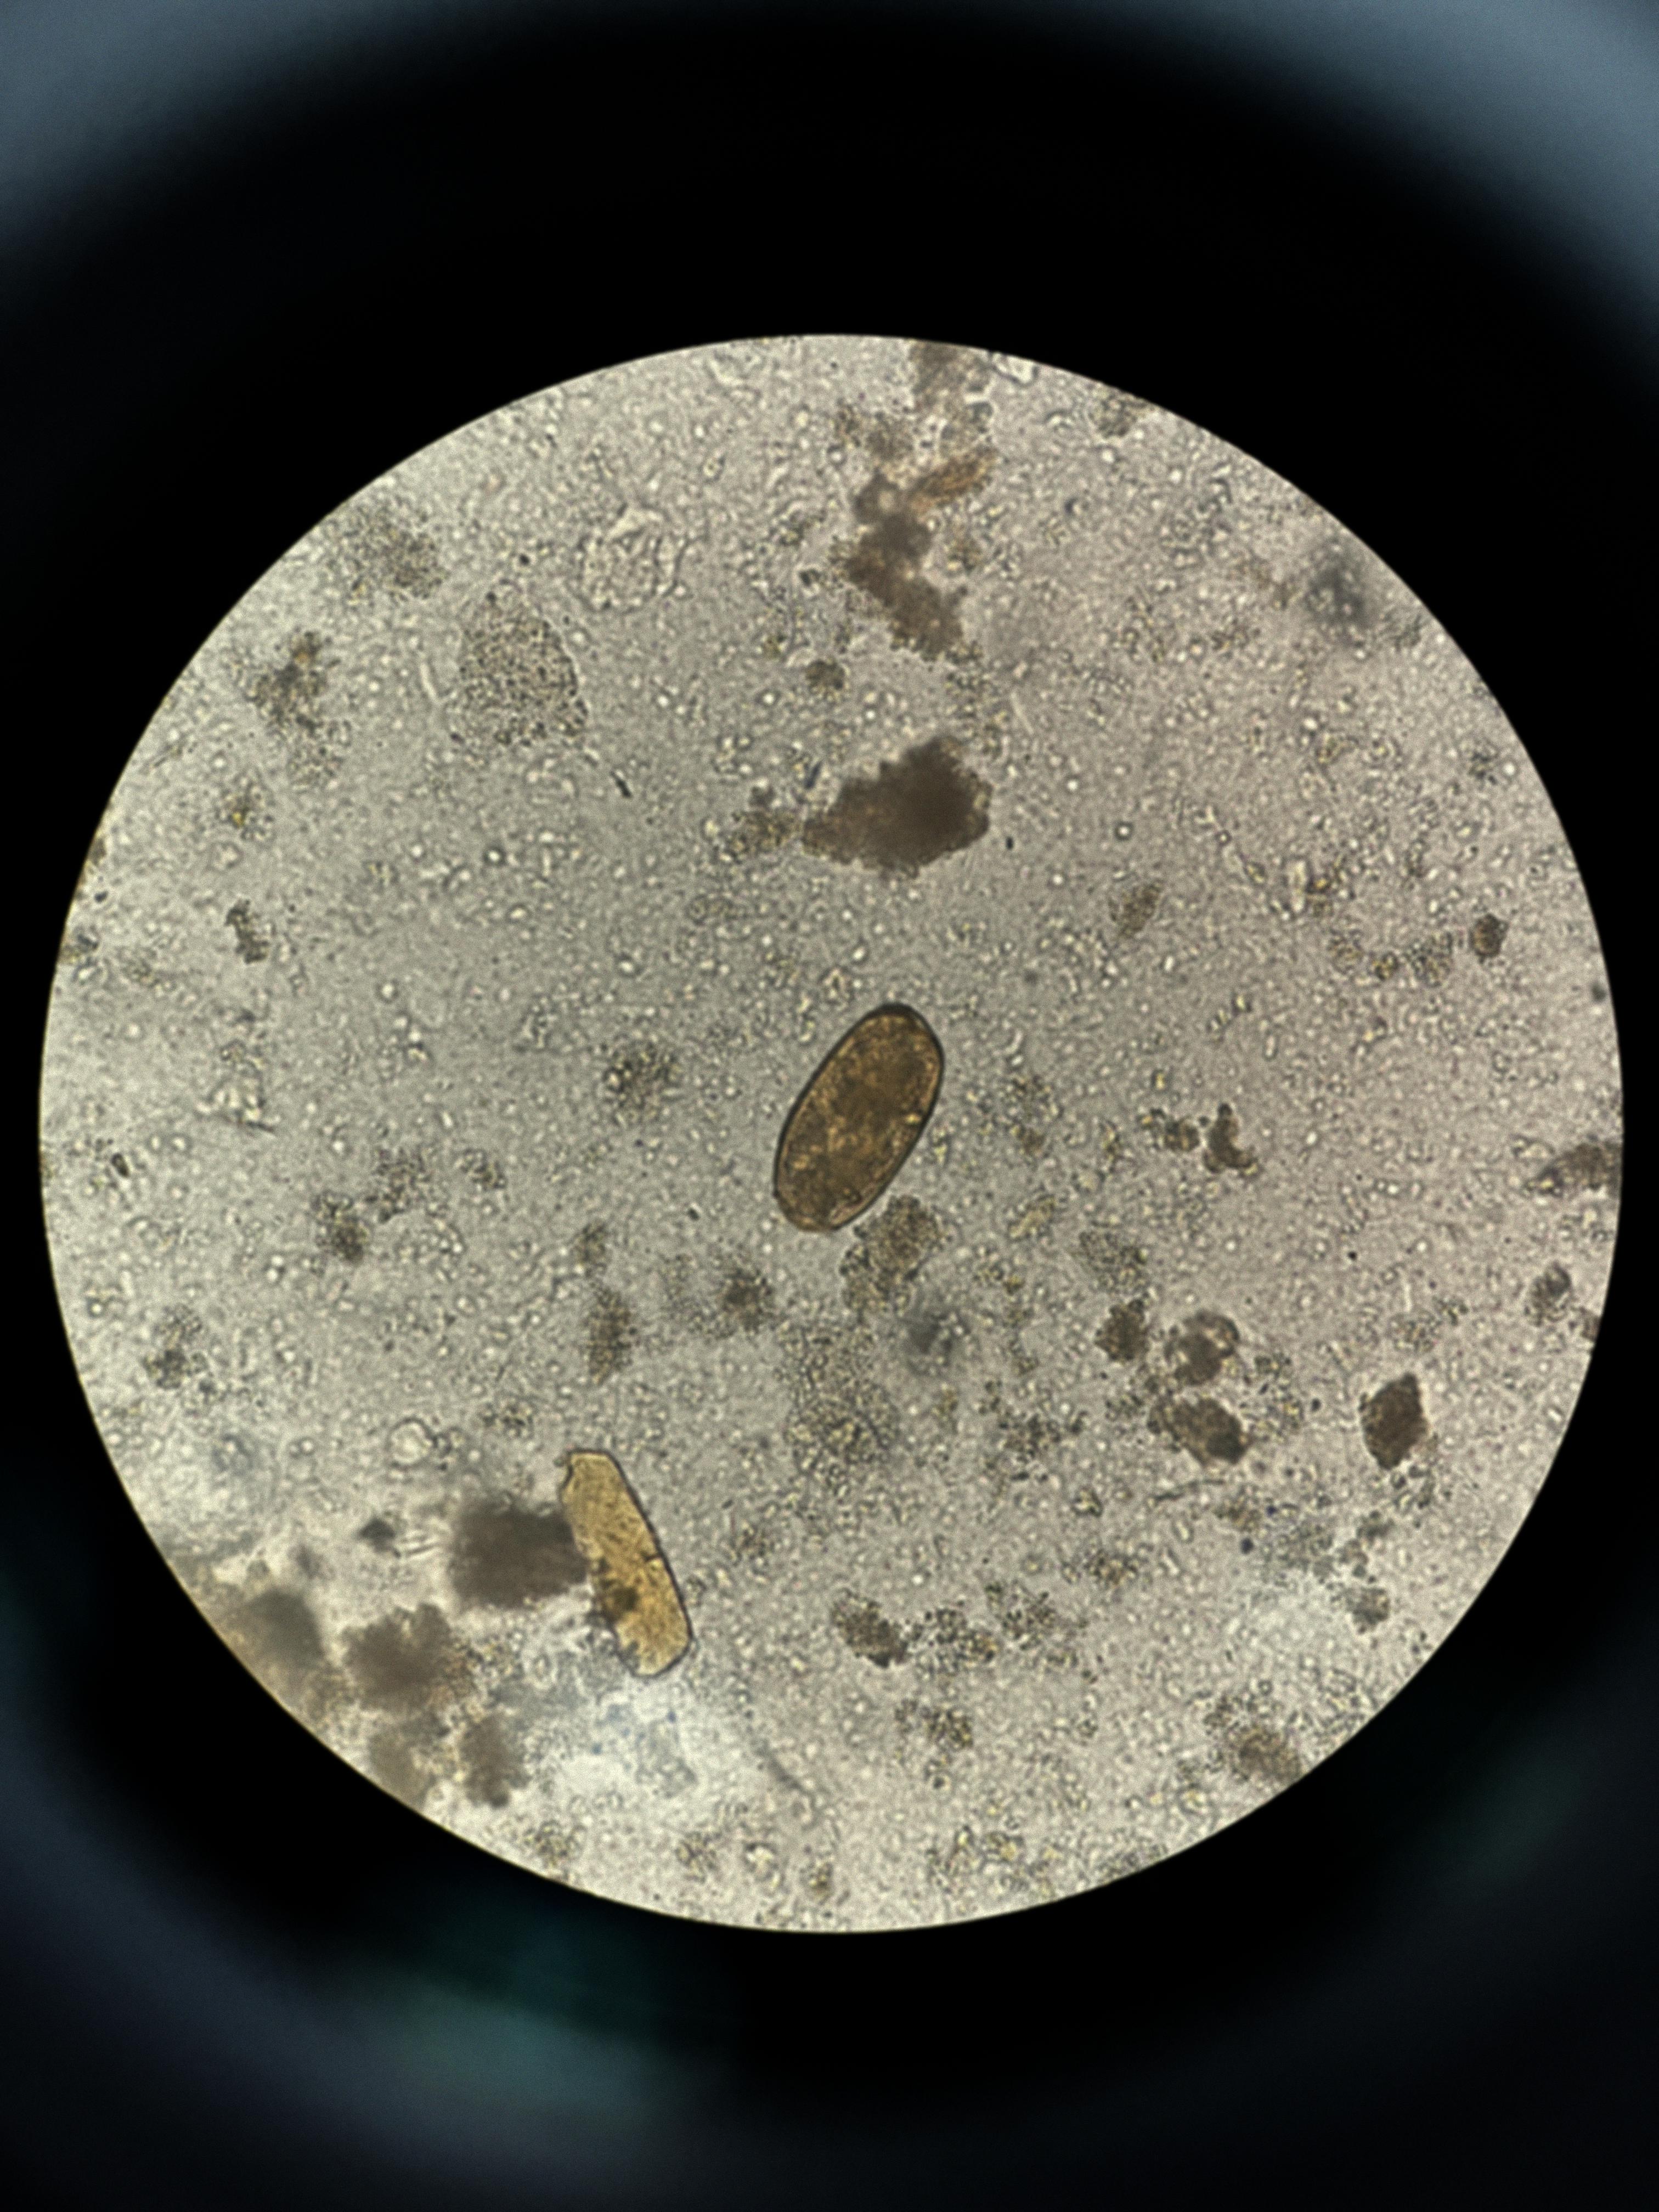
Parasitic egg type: Paragonimus spp